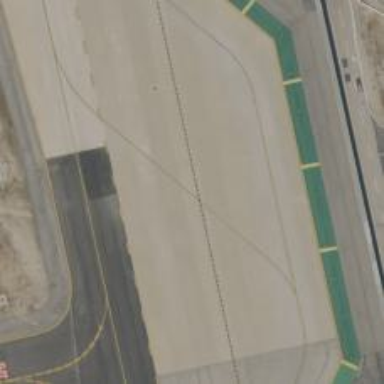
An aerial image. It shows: View of taxiway at the airport.